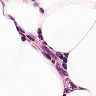
Metastatic tissue present: no